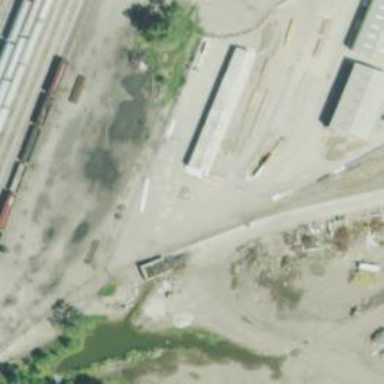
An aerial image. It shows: Abandoned spur railway.